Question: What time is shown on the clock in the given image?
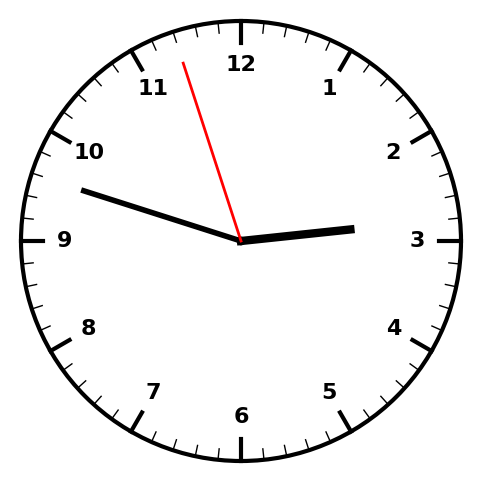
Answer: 02:47:57